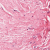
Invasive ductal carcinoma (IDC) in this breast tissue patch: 0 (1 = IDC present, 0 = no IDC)